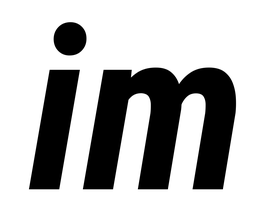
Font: Roboto-Italic_Condensed_Bold_Italic